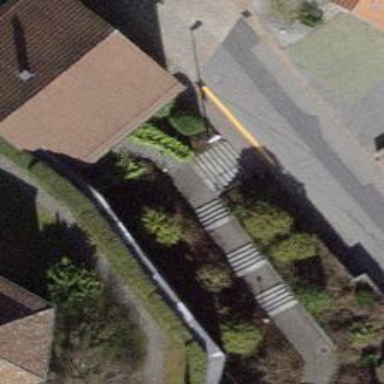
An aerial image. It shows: Set of steps on the road.